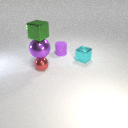
small red metal sphere below small green metal cube